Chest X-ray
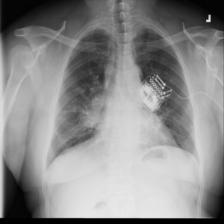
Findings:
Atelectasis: negative
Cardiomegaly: negative
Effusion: negative
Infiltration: negative
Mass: negative
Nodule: negative
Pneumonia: negative
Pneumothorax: negative
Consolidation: negative
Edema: negative
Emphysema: negative
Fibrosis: negative
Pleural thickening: negative
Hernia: negative